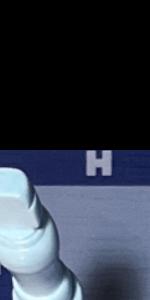
Label: Empty